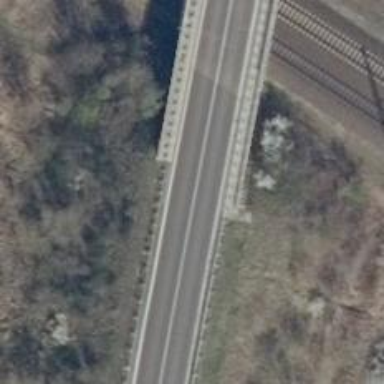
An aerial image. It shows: Secondary road crossing bridge with asphalt surface.